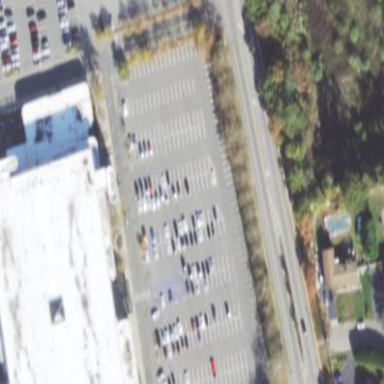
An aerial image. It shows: Parking area with surface.